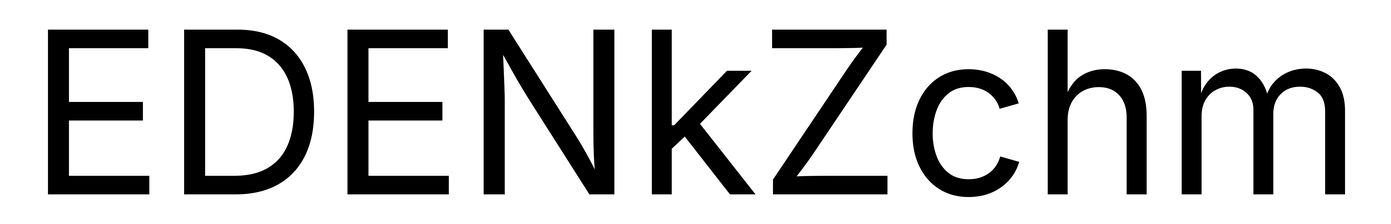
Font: Inter_Regular